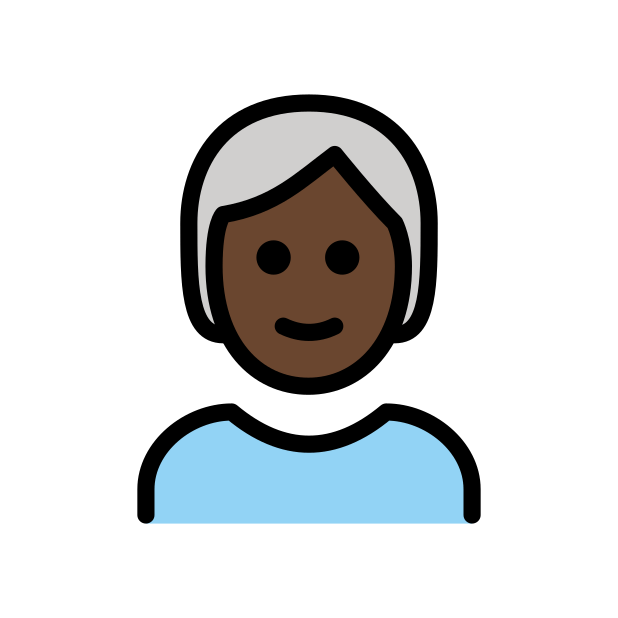
person: dark skin tone, white hair